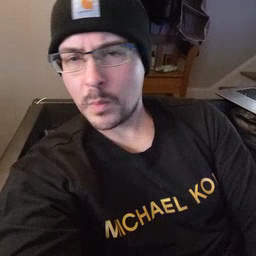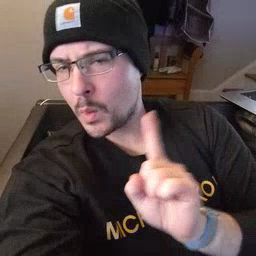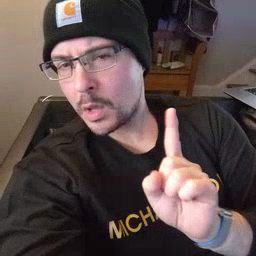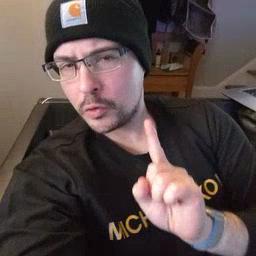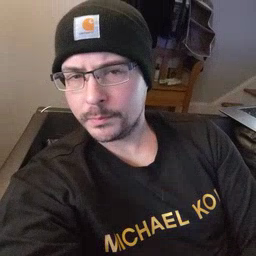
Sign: where